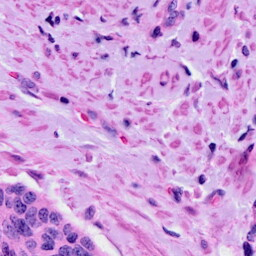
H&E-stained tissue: Cervix